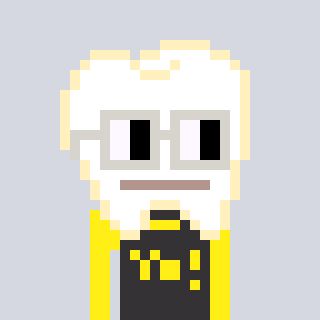
a pixel art character with square light gray glasses, a tooth-shaped head and a grayscale-colored body on a cool background